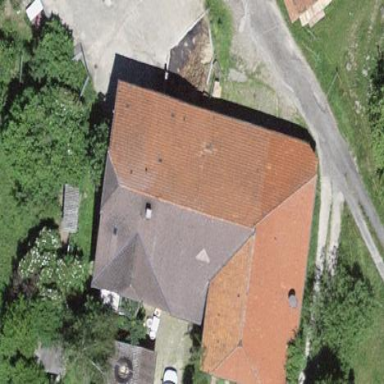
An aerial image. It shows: Farm building.